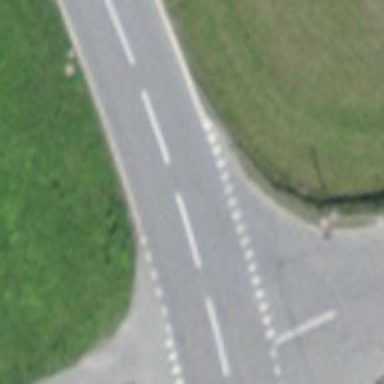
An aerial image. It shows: Tertiary road with asphalt surface.